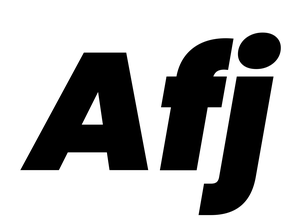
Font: Poppins-BlackItalic